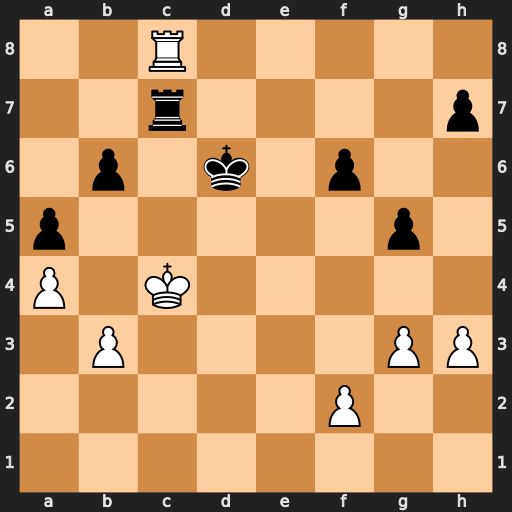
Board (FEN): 2R5/2r4p/1p1k1p2/p5p1/P1K5/1P4PP/5P2/8
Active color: w
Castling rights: -
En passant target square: -
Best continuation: Rxc7 Kxc7 Kd5